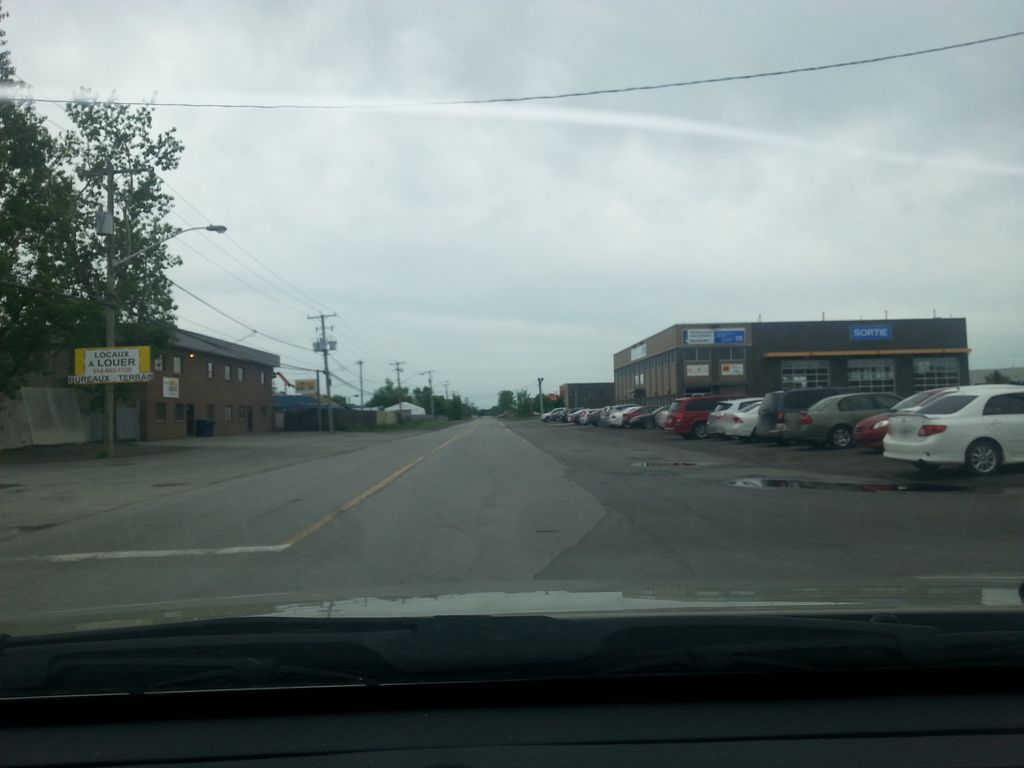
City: montreal